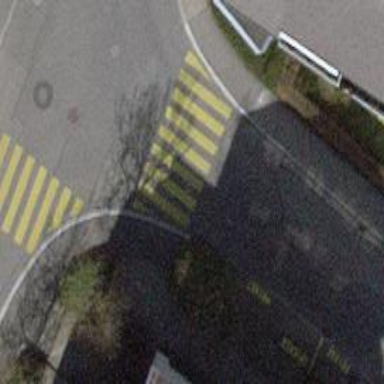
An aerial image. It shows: Marked road crossing.